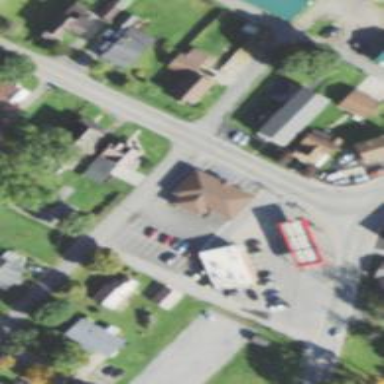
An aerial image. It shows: Post office.